Question: I am using 'pyvistaqt' and want display a progress bar window when I load data. I have success without using 'pyvista' with 'PyQt' (see <URL>, however it isn't working when I add 'vtk'.
I think something is still blocking the main thread, but I don't know what. Either the progress bar won't show at all, or if it does, half way through the bar stops loading and stops responding. Any help would be much appreciated:
'''
python 3.8.10
pyvista 0.32.1
qtpy 1.11.3
'''

'''
from pyvistaqt import MainWindow, QtInteractor
from qtpy import QtCore, QtGui, QtWidgets
class Worker(QtCore.QObject):
update = QtCore.Signal(int)
done = QtCore.Signal()
def __init__(self):
super().__init__()
def load(self):
for num in range(100):
for i in range(200000):
continue # Simulate long-running task
self.update.emit(num)
self.done.emit()
class Controller(object):
def __init__(self):
self.view = View(controller=self)
def on_load(self):
self.thread = QtCore.QThread()
self.worker = Worker()
self.worker.moveToThread(self.thread)
self.view.show_progress_dialog()
self.thread.started.connect(lambda: self.worker.load())
self.worker.update.connect(self.view.progress_dialog.on_update)
def _on_finish():
self.view.hide_progress_dialog()
self.thread.quit()
self.worker.done.connect(_on_finish)
self.thread.finished.connect(self.worker.deleteLater)
self.thread.start()
class ProgressDialog(QtWidgets.QDialog):
def __init__(self, parent=None, title=None):
super().__init__(parent)
self.setWindowTitle(title)
self.pbar = QtWidgets.QProgressBar(self)
layout = QtWidgets.QVBoxLayout()
layout.addWidget(self.pbar)
self.setLayout(layout)
self.setWindowFlag(QtCore.Qt.WindowContextHelpButtonHint, False)
self.resize(500, 50)
self.hide()
def on_update(self, value):
self.pbar.setValue(value)
class View(MainWindow):
def __init__(self, controller):
super().__init__()
self.controller = controller
self.container = QtWidgets.QFrame()
self.layout_ = QtWidgets.QGridLayout()
self.layout_.setContentsMargins(0, 0, 0, 0)
self.container.setLayout(self.layout_)
self.setCentralWidget(self.container)
self.progress_dialog = ProgressDialog(self)
self.btn = QtWidgets.QPushButton(self)
self.btn.setText("Load")
self.btn.clicked.connect(self.controller.on_load)
def show_progress_dialog(self):
self.progress_dialog.setModal(True)
self.progress_dialog.show()
def hide_progress_dialog(self):
self.progress_dialog.hide()
self.progress_dialog.setModal(False)
self.progress_dialog.pbar.reset()
self.progress_dialog.title = None
if __name__ == "__main__":
app = QtWidgets.QApplication([])
root = Controller()
root.view.show()
app.exec_()
'''
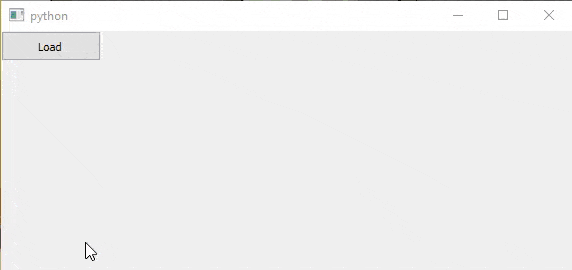
Answer: "(Not Responding)" in Windows is usually the consequence of a deadlock. Historically, a lot of confusion has surfaced over whether to override 'run()' or to use 'moveToThread()' when dealing with 'QThread':
1. You're doing it wrong...
2. You were not doing so wrong
3. QThread documentation: do not discourage the reimplementation of QThread
Though both methods are accepted, I chose to use 'moveToThread()' because I learned it was best used when you have threads that need to interact with one another through signals and slots (see <URL>
After careful consideration, I removed the 'lambda' from 'self.thread.started.connect' and replaced it with
'''
self.thread.started.connect(self.worker.load)
'''
which fixed the problem. If arguments do need to be passed, an appropriate alternative would be to use 'functools.partial'.
I'm still not 100% sure why this fixed the problem, but I think it did because, in Python,:
1. lambdas behave like closures and are evaluated at runtime (see How to Use Python Lambda Functions), and
2. creating a signal to a slot with a reference to itself (self) doesn't get garbage collected (see this SO post)
However, the above being the case, I'm not sure why the progress bar can run part way through (up to 51%) before hitting a deadlock...?
Alternatively, overriding 'QThread.run()' works, even though technically the thread affinity would be towards the main thread since 'moveToThread()' was not used, so I'm not sure how the signals and slots communicate without issue in this case.
Regardless of overriding 'QThread.run()' or using 'moveToThread()', passing a 'lambda' to a 'slot' will cause this "(Not Responding)" error.
I would love it if someone could explain this!